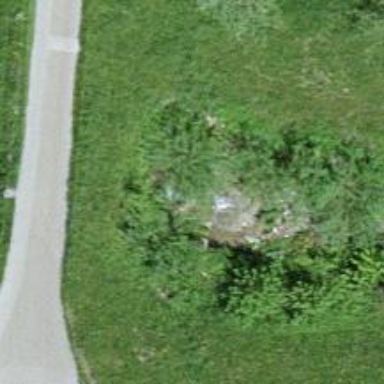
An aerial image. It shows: Culvert tunnel.